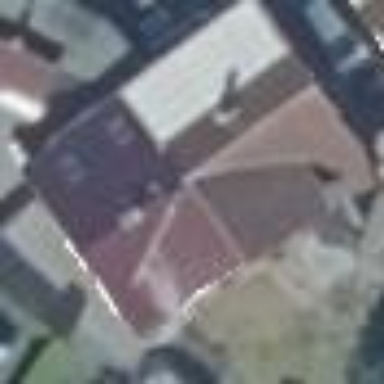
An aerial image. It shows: Semi-detached house.